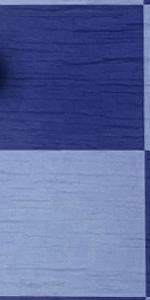
Label: Empty